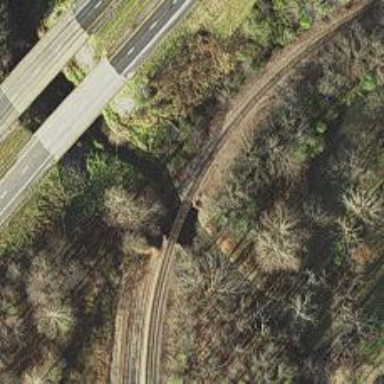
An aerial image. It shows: Railway bridge.